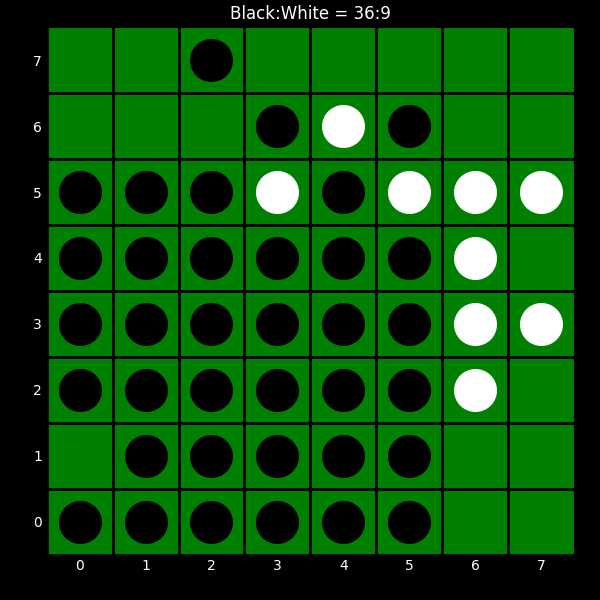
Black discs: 36
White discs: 9